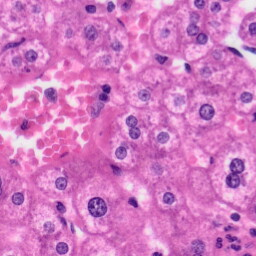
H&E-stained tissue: Liver